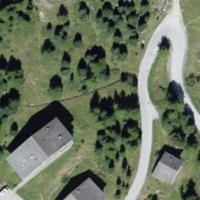
EUNIS habitat code: 26
Species observed at this site:
Papilio machaon
Hedysarum hedysaroides
Arnica montana
Parnassia palustris
Emberiza cia